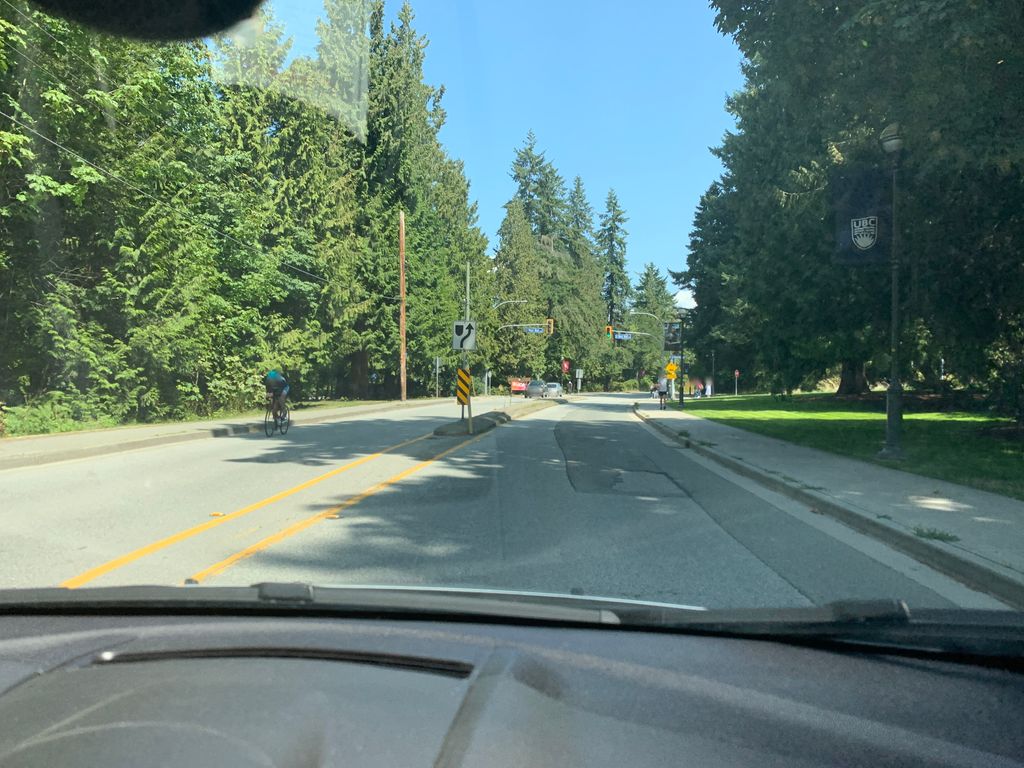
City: vancouver